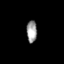
Tissue: lung
Cell type: Endothelial cells
Senescence score: 0.5437
Nuclear area (px): 224
Mean DAPI intensity: 155.174